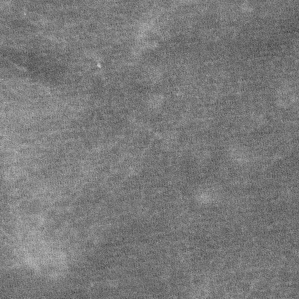
Label: frost